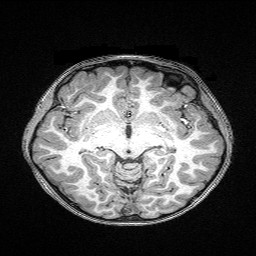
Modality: T1w
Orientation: coronal